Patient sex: F
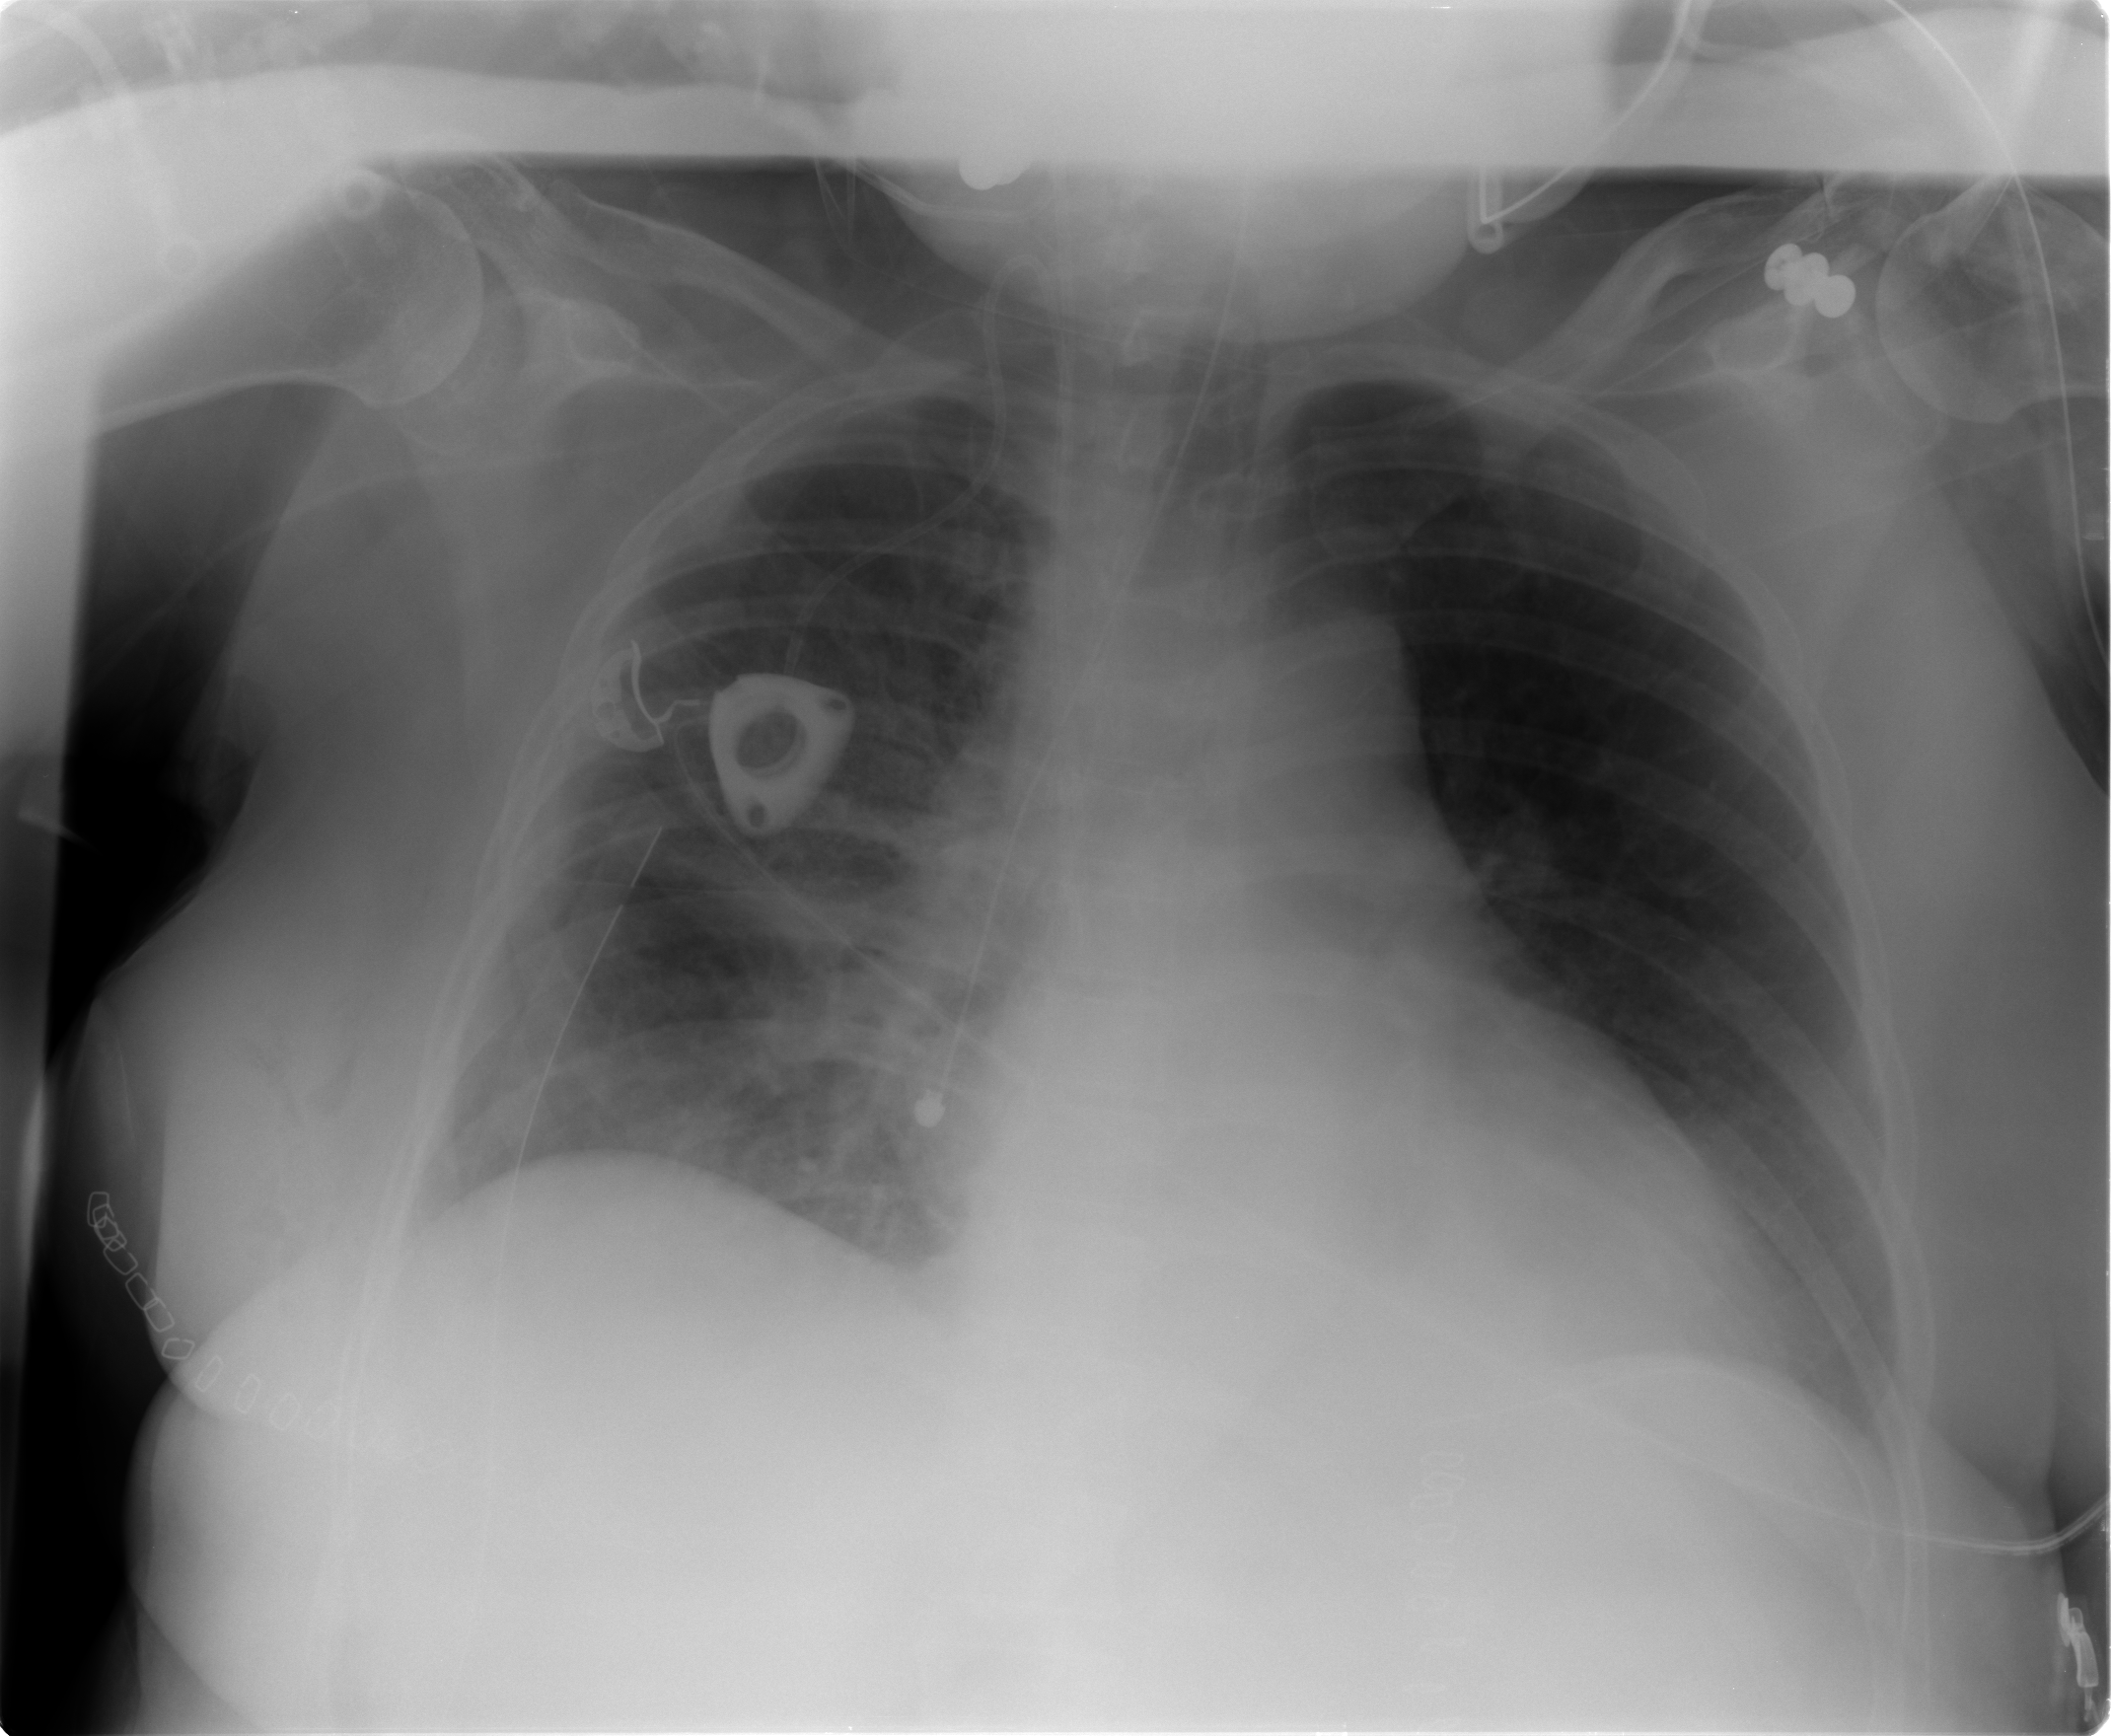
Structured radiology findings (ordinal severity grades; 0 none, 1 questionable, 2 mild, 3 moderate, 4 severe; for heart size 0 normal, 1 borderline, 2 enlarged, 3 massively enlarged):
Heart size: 2
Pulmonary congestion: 0
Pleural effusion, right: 0
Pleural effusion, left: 0
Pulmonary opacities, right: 2
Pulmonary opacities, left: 0
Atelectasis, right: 2
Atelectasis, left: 2